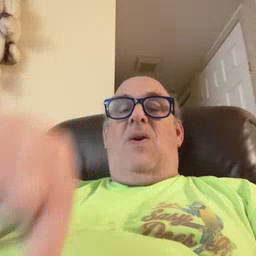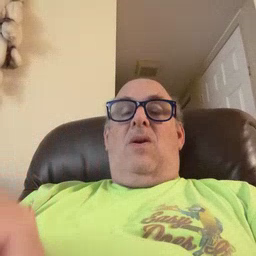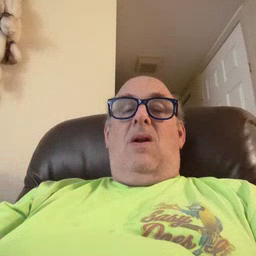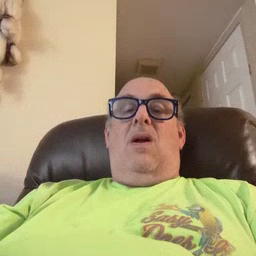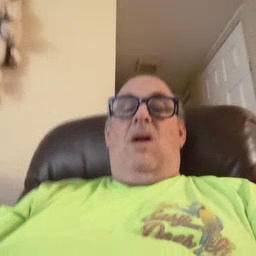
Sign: down